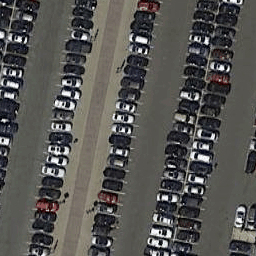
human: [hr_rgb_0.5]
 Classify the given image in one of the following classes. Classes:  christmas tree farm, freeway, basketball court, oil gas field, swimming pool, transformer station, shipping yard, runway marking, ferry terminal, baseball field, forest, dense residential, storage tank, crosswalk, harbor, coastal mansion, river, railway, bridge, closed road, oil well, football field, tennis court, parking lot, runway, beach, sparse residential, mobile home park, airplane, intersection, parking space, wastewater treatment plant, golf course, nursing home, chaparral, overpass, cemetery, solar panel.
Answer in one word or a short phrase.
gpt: parking lot